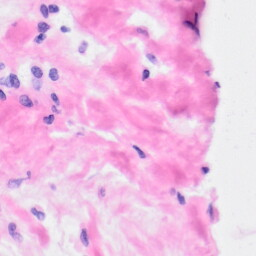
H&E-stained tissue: Kidney